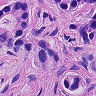
Metastatic tissue present: yes